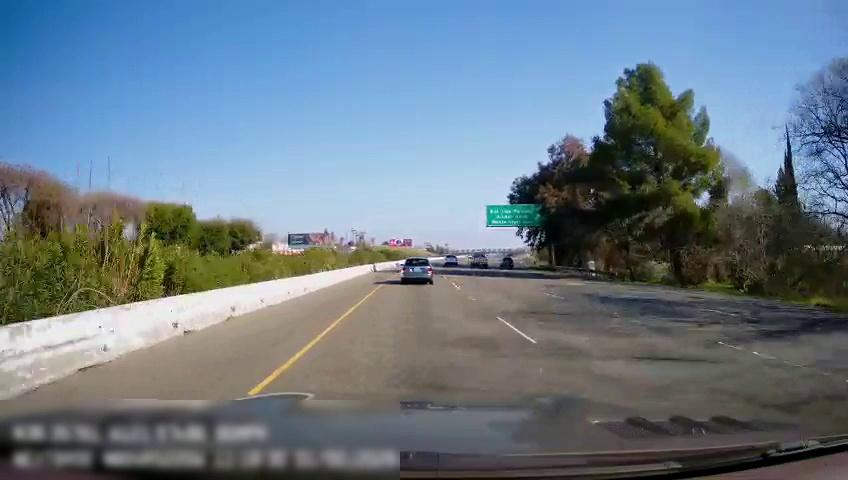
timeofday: Day
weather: Sunny
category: Drivable Space
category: Vehicles | Car
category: Vehicles | SUV
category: Vehicles | Truck
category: Vehicles | SUV
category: Lanes | Current Lane
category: Lanes | Current Lane
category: Lanes | Alternate Lane
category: Traffic | Signs